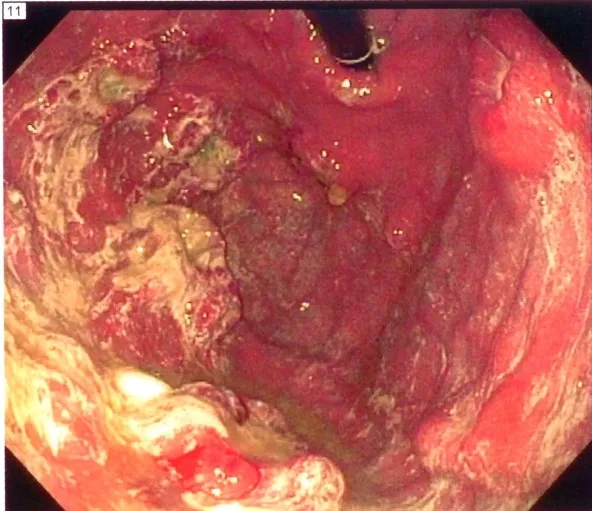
EGD showing multiple large gastric nodules with central ulceration.
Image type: endoscopy (gi_endoscopy)